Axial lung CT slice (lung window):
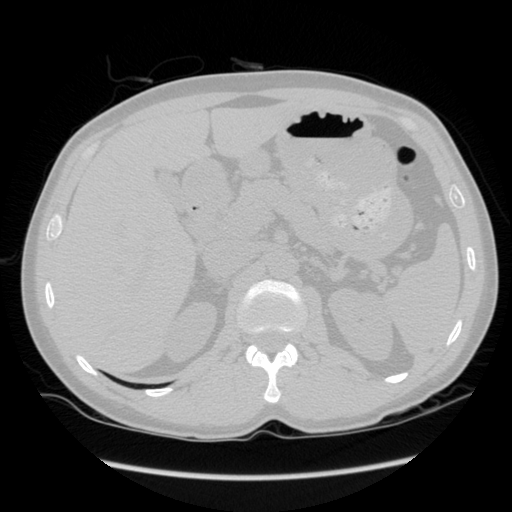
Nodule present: no